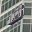
Label: 0